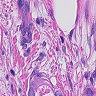
Metastatic tissue present: yes